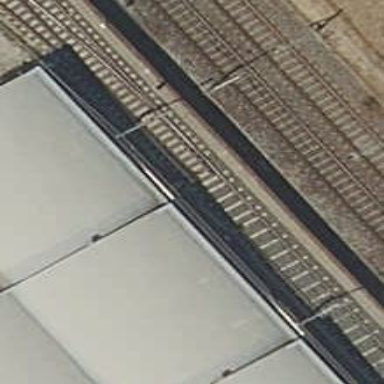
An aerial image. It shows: Railway switch.